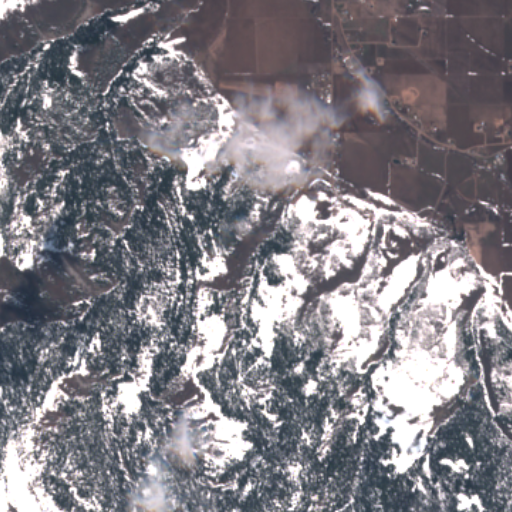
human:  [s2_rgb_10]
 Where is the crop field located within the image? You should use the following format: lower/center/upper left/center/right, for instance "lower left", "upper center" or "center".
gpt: The crop field is located in the upper center of the image.
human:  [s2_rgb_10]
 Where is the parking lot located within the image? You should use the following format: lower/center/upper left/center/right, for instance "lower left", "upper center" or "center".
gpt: The parking lot is located in the upper right of the image.
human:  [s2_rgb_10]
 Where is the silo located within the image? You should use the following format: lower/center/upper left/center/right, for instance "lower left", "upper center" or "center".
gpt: The silo is located in the upper right of the image.
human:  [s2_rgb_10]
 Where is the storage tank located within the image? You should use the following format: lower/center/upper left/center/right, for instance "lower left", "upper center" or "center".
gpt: The storage tank is located in the upper center of the image.
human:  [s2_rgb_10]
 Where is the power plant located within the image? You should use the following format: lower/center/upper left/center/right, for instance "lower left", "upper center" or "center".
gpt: There is no power plant in the image.